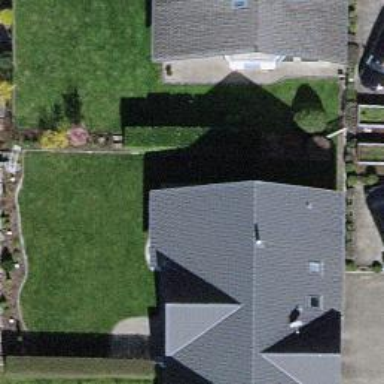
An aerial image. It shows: Simple and straightforward house.